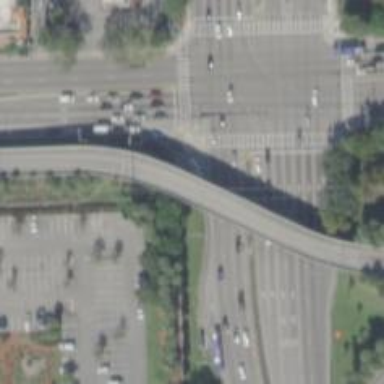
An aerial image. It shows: Asphalt road designated as trunk highway with separate sidewalks.